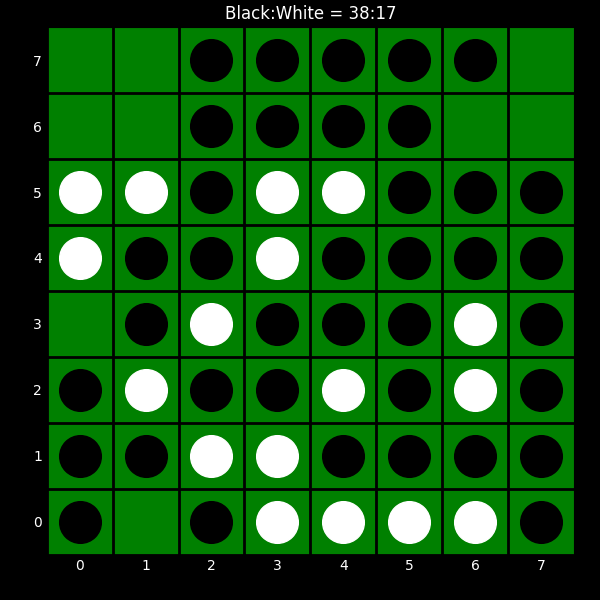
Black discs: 38
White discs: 17